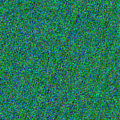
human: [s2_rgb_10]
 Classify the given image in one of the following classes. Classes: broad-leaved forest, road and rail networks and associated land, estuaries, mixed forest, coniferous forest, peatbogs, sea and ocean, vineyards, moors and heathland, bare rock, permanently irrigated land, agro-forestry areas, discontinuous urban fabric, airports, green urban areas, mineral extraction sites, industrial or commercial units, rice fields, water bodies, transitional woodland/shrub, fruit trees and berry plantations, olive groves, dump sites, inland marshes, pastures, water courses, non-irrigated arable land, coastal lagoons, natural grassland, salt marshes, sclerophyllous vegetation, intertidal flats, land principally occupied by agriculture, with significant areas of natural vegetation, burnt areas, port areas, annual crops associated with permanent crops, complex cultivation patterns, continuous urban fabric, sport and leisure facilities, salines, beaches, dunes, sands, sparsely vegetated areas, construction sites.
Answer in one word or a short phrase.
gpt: sea and ocean